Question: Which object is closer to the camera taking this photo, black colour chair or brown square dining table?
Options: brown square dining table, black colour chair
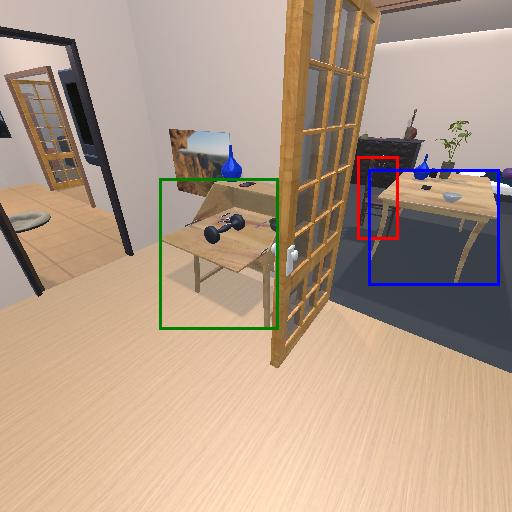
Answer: brown square dining table